Question: So when I directly double click my Base64 encoder/decoder script, it opens and closes with an error, I luckily did print screen before it closed, and this is the error:

What does that even mean? The program runs perfectly in the IDLE, with no errors.
This is my code, take a look!
<URL>
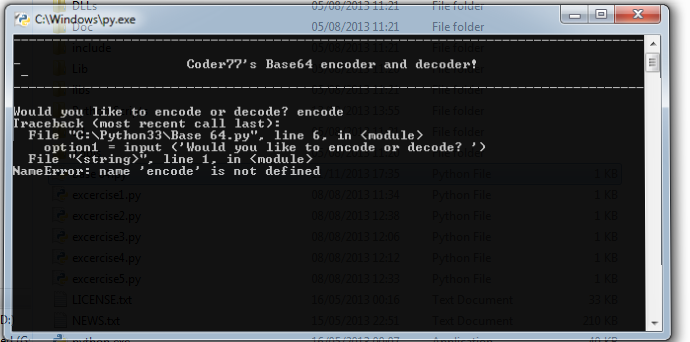
Answer: The error seems to be your use of 'input' which is attempting to 'eval' the string that you put in. This is the behavior of 'input' on python2.x. You probably want to use 'raw_input'. On python3.x, 'raw_input' was renamed 'input' and the previous 'input' function was removed.
One trick that I tend to use in situations like these where I need to support python2.x and python3.x in the same script is to use 'raw_input' everywhere and then at the top of your script do something like:
'''
try:
raw_input # No error on python2.x
except NameError:
raw_input = input # python3.x
'''